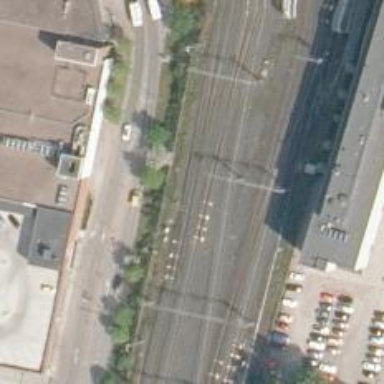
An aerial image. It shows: Railway track with continuous electrified contact lines.